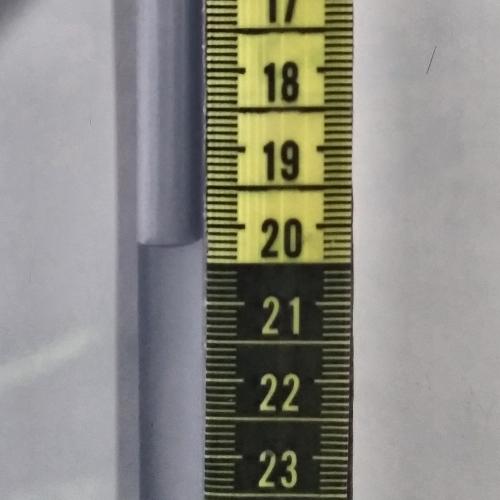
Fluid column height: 20.2 cm